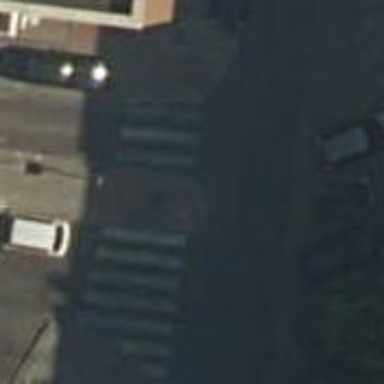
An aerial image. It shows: Uncontrolled crossing on the road.